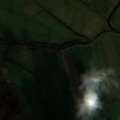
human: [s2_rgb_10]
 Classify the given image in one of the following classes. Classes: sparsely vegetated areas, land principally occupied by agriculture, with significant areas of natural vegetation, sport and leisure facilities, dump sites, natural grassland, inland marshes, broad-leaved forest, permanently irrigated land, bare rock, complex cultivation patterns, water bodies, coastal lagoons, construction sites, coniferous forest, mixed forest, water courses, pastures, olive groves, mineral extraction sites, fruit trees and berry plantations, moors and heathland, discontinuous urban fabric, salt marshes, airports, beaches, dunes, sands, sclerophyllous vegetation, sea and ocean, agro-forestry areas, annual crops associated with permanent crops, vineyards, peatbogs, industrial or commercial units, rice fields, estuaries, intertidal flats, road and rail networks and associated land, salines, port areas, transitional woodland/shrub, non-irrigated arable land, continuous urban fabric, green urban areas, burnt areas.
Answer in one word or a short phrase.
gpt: pastures, transitional woodland/shrub